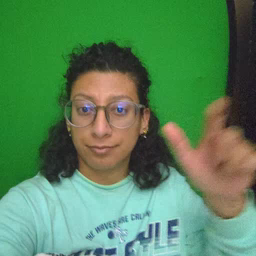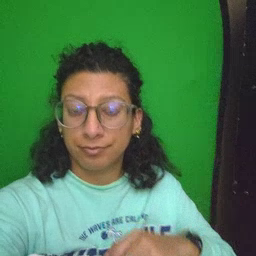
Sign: fast